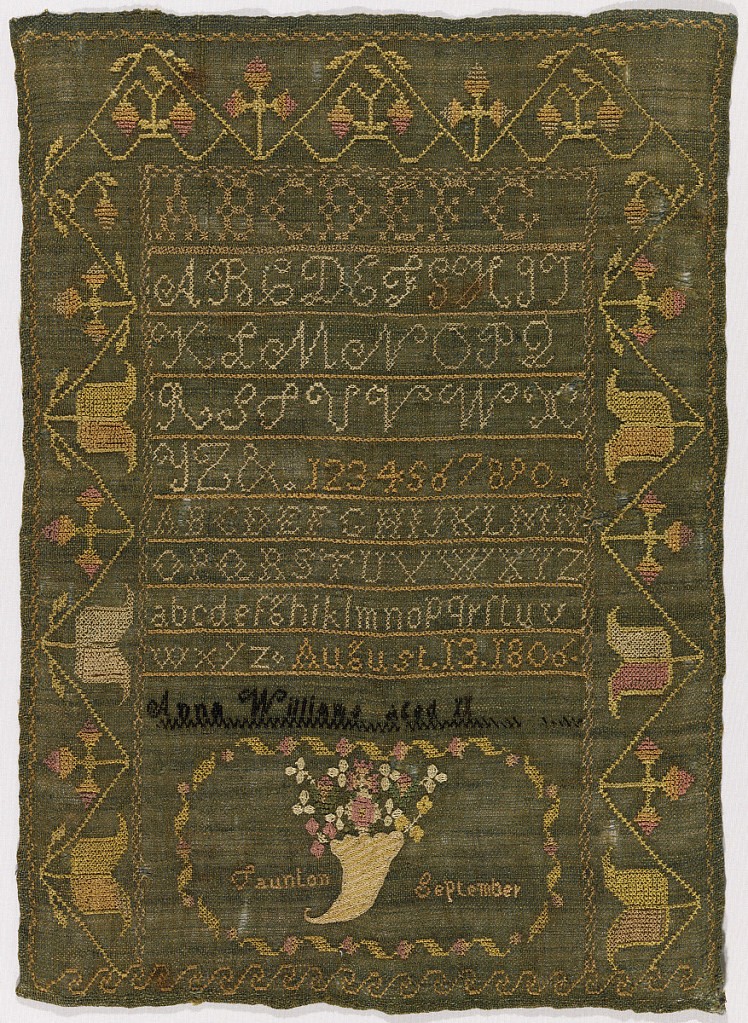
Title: Sampler
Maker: Anna Williams, American
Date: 1806
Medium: silk embroidery, linen warp, wool weft Technique: embroidered in cross, chain, rococo, and eyelet stitches on plain weave foundation
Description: Bands of alphabets and numerals, date and inscription, and a cornucopia of flowers in an oval framework with Taunton, September. Enclosed on three sides by stylized floral border, and on the fourth by a Greek fret border. Embroidered in colored silks on a black ground.